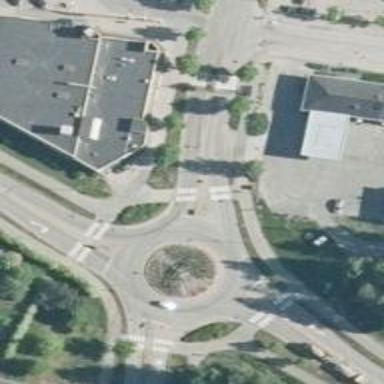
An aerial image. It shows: Secondary road with asphalt surface leading to roundabout.